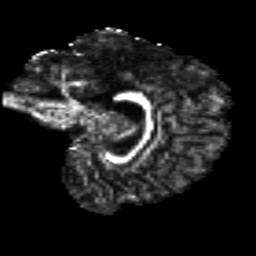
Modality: FA
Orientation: sagittal
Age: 19
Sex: male
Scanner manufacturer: siemens
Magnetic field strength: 3 T
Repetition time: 8.8 s
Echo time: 0.085 s